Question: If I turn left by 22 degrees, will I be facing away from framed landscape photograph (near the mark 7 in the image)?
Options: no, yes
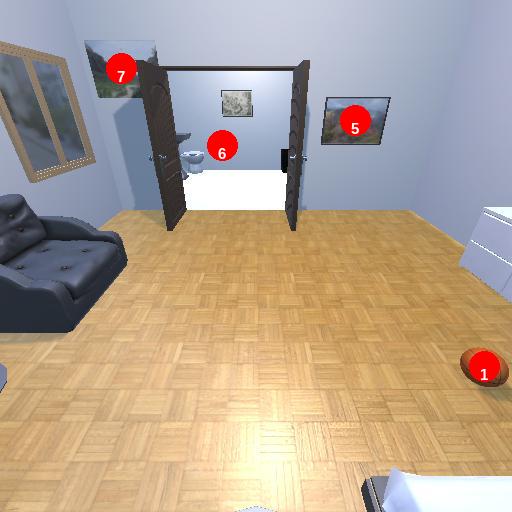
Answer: no